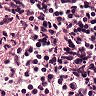
Metastatic tissue present: no